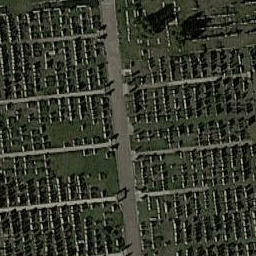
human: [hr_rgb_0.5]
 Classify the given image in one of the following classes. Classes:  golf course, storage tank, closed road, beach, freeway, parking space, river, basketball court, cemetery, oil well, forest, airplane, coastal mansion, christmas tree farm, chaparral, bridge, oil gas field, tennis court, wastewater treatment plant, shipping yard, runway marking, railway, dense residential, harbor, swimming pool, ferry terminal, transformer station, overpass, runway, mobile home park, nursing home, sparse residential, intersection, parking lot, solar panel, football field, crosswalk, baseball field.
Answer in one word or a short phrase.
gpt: cemetery